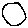
Label: circle